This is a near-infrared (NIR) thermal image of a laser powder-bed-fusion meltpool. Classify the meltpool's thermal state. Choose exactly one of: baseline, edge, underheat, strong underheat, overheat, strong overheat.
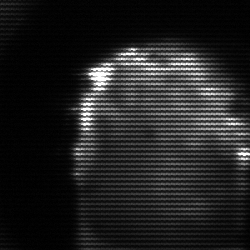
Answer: baseline